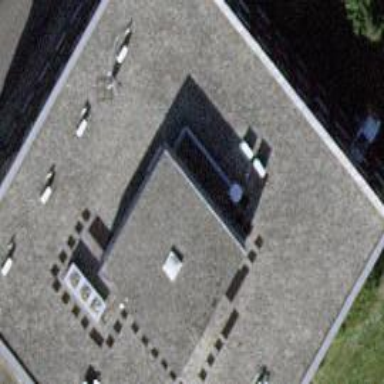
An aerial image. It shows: Office building.